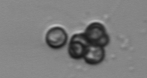
Label: Corymbellus